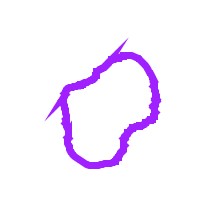
Shape: circle